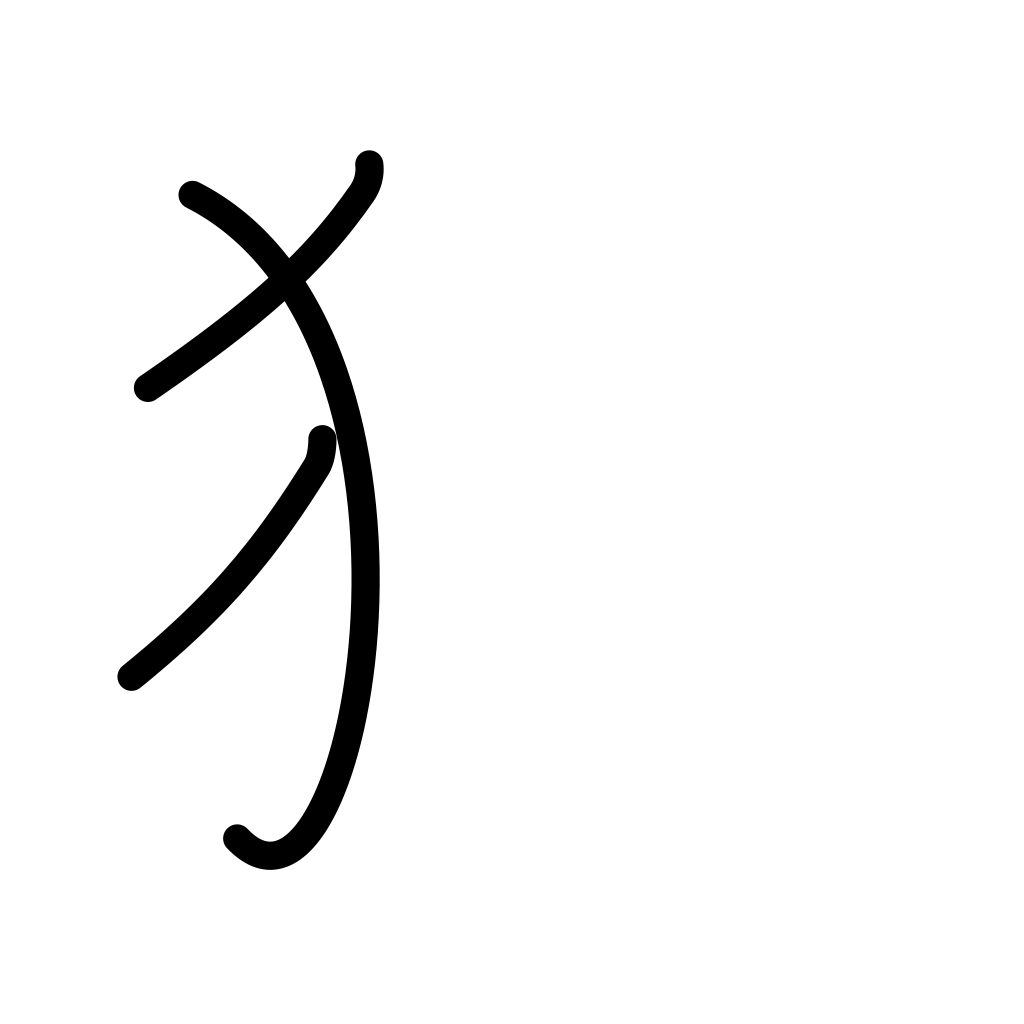
Meaning: dog